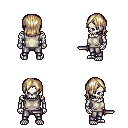
a pixel art fantasy rpg character, male body template, skeleton, white sleeveless shirt, metal pants, white blonde long bangs hairstyle, dagger, four views (front, back, left, right), 2x2 character sprite sheet, small pixel art, hard edges, no anti-aliasing